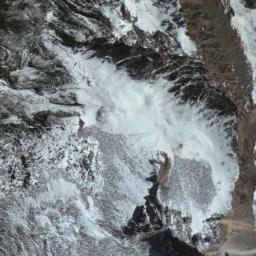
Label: snowberg